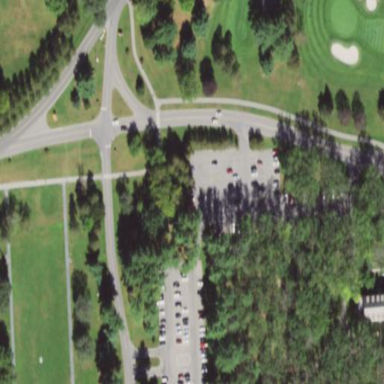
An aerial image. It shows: Parking area with asphalt surface.